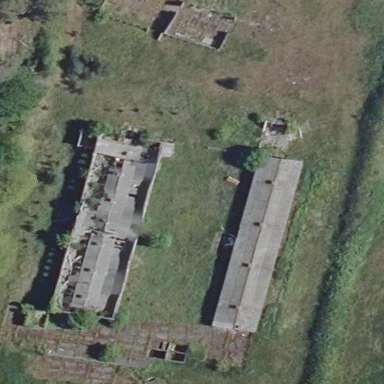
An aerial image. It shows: Farmyard area.